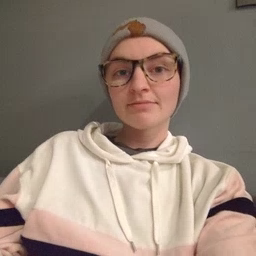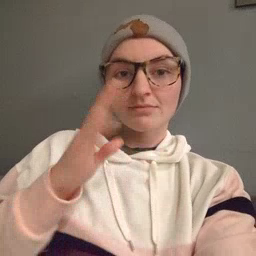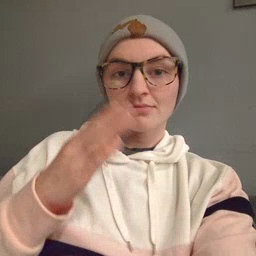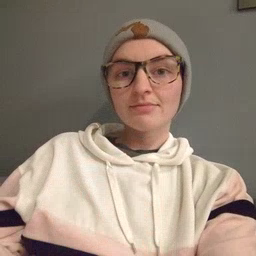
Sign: blue